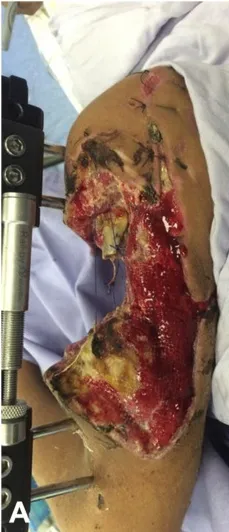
A) Posterior view of the left upper extremity after initial debridement and external fixation. Notice the extensive loss of bone and muscular tissue from the upper arm.
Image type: medical_photograph (other_medical_photograph)